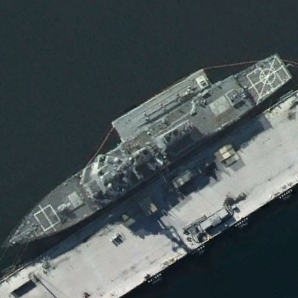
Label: destroyer